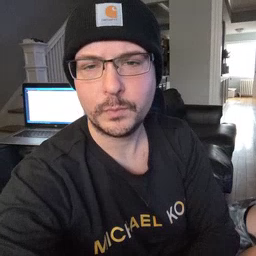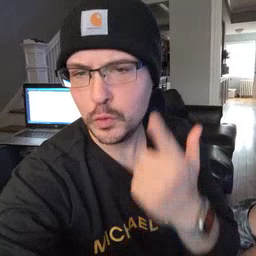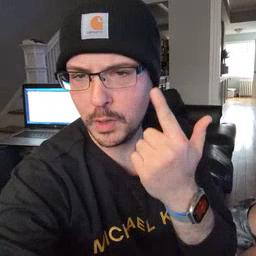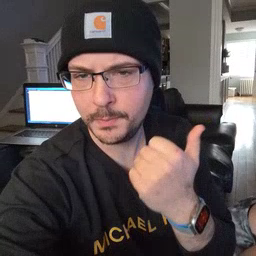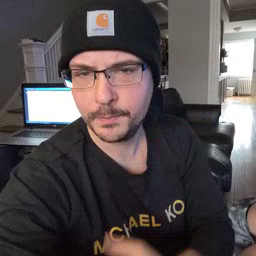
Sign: cry